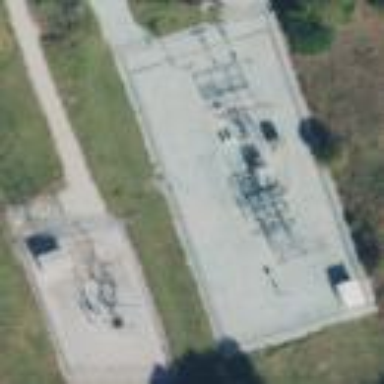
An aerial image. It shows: Power substation.